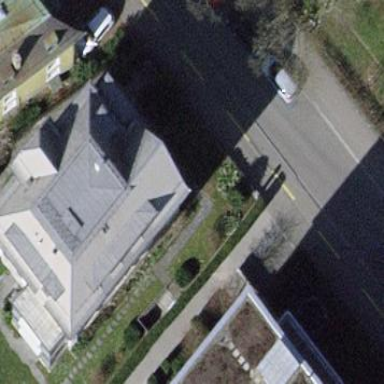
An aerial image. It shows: Half-hipped roof across the building.